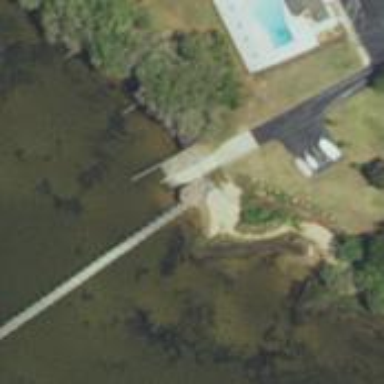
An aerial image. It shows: Slipway on service road for leisure land activities.